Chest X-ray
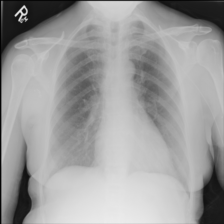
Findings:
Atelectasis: negative
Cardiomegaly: negative
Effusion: negative
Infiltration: negative
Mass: negative
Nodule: negative
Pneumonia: negative
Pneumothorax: negative
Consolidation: negative
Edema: negative
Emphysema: negative
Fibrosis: negative
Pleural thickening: negative
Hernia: negative